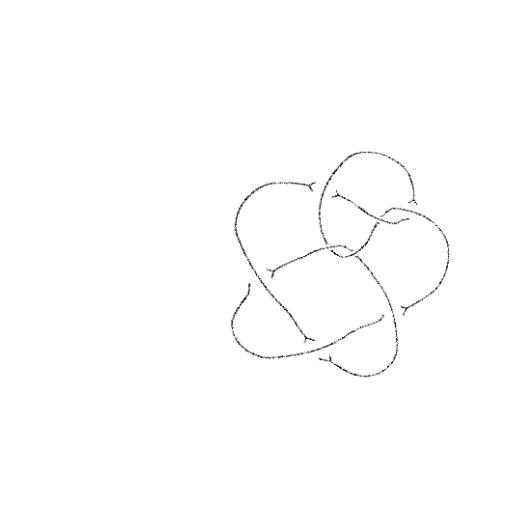
Crossing number: 8